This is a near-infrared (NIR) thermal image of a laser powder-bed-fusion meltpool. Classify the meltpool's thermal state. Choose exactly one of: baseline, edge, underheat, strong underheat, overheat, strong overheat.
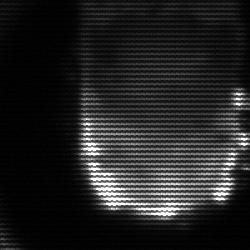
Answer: baseline